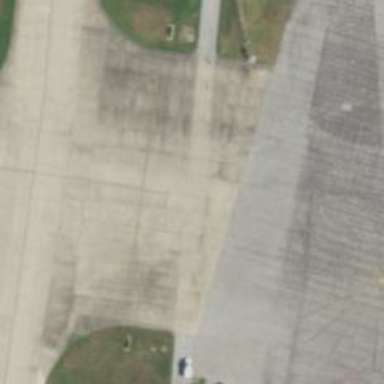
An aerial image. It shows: Image of taxiway at airport.